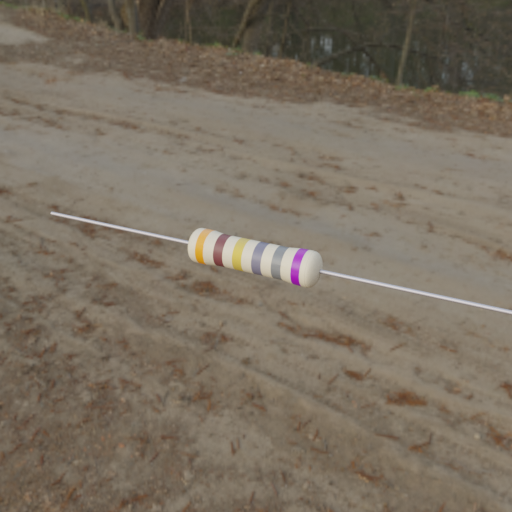
Resistor colour bands (in order): orange, brown, gold, gray, gray, violet